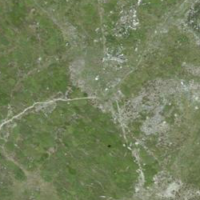
EUNIS habitat code: 26
Species observed at this site:
Erebia epiphron